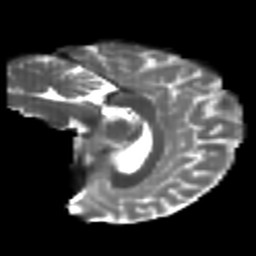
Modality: T2w
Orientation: sagittal
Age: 21
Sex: female
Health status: healthy
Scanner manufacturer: philips
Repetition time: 7.383 s
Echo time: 0.08599 s